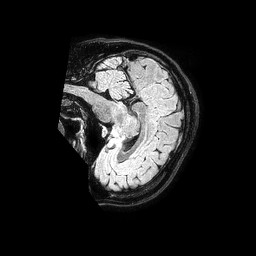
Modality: FLAIR
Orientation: sagittal
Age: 30
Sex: female
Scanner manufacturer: philips
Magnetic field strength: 1.5 T
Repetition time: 4.8 s
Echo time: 0.3 s